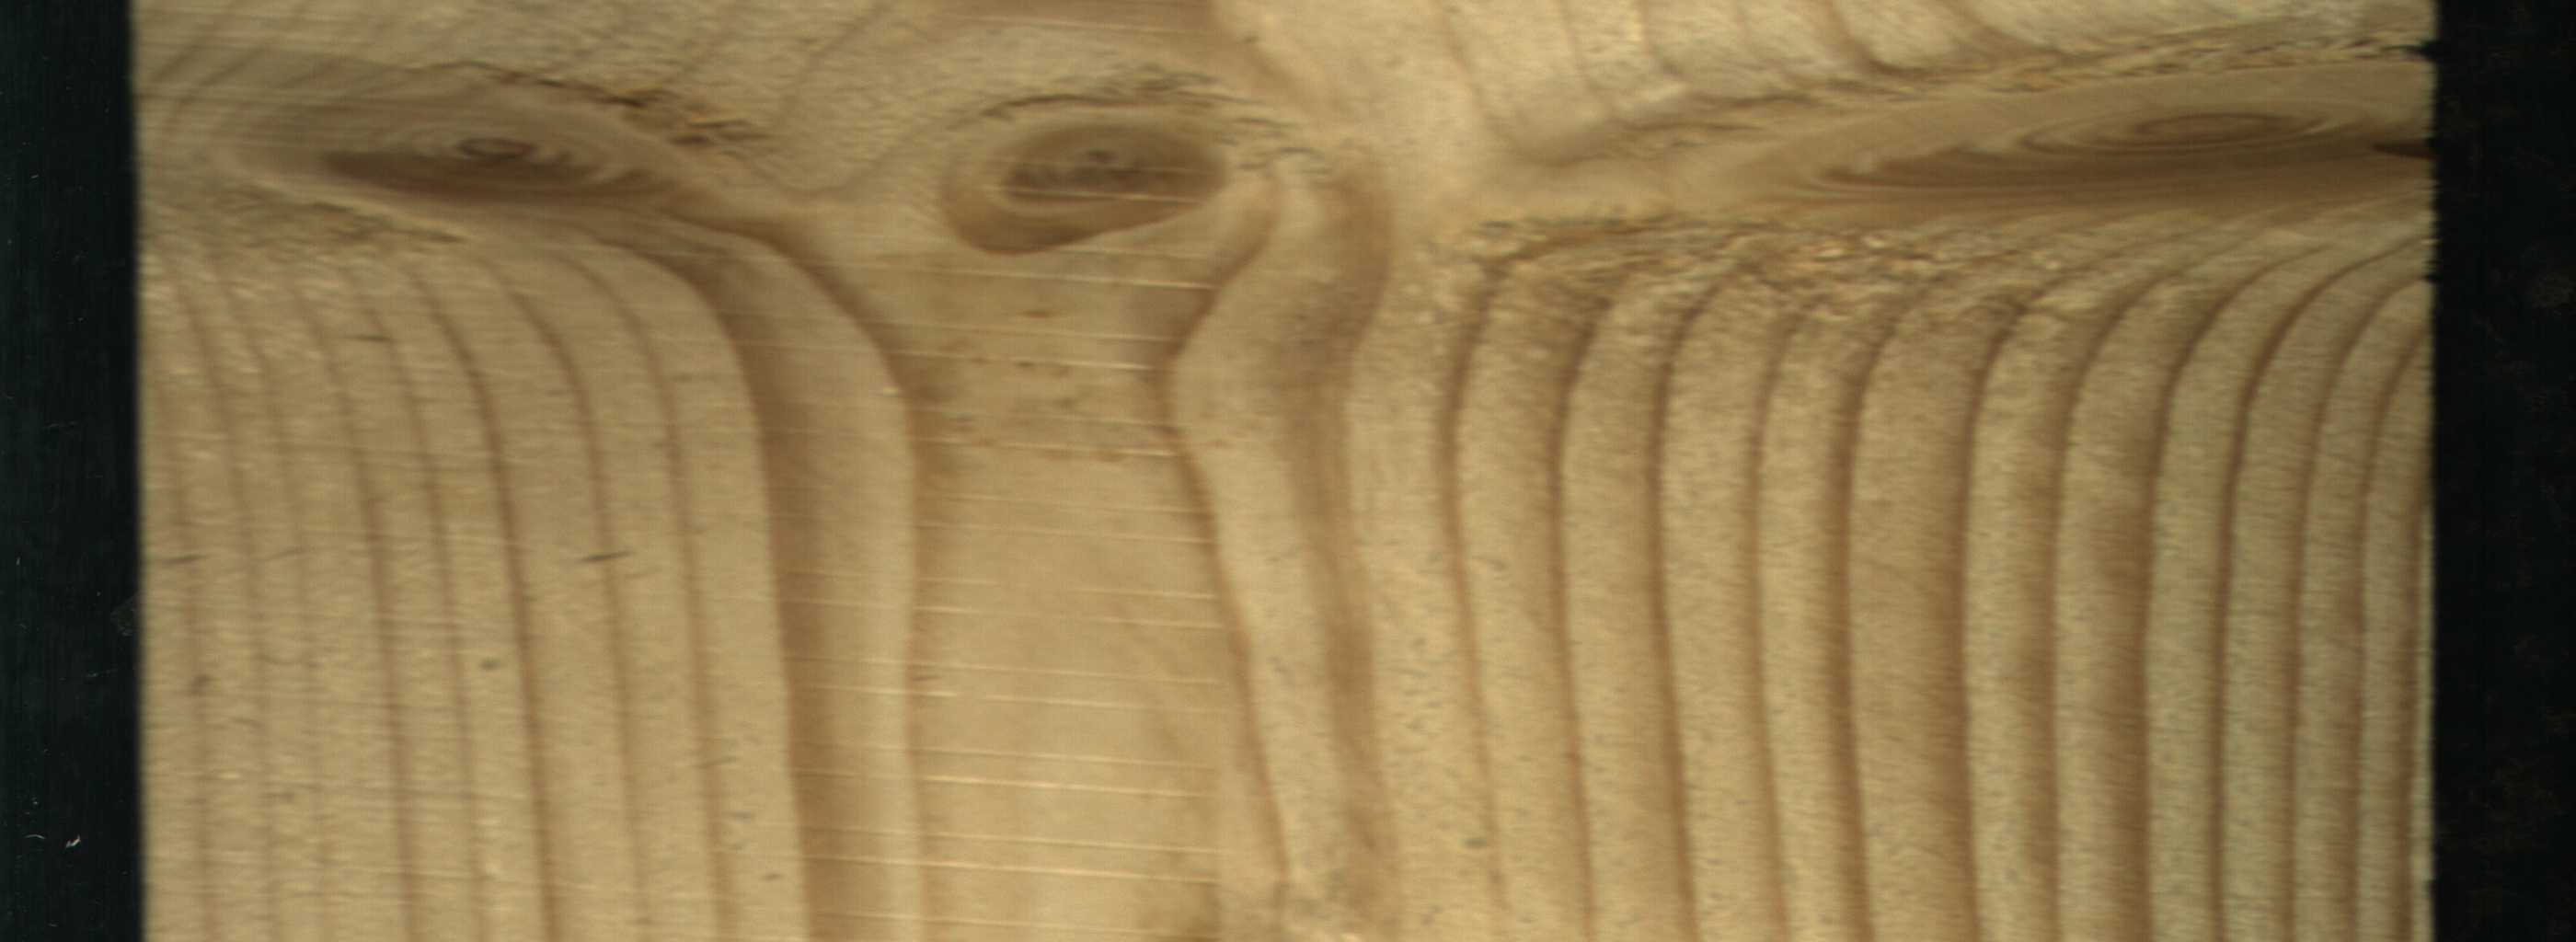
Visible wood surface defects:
Live_Knot
Live_Knot
Live_Knot